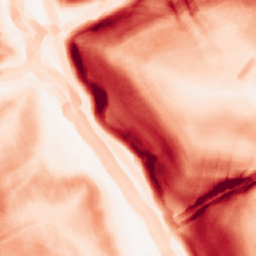
Category: morphological
Decomposition family: morphological_gradient
Decomposition parameters: size: 7
shape: diamond
Upsampling method: nearest
Upsampling parameters: scale: 2
Upsampling scale: 2